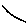
Label: line